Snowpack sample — Loveland Pass, Silver Plume, Colorado, USA (1/12/25, 11:40 AM MST)
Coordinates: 39.66, -105.88
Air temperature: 7 °F
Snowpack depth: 140 cm
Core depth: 10 cm
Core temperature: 41 °F
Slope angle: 11°, slope face: 30°
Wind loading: high
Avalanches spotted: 2
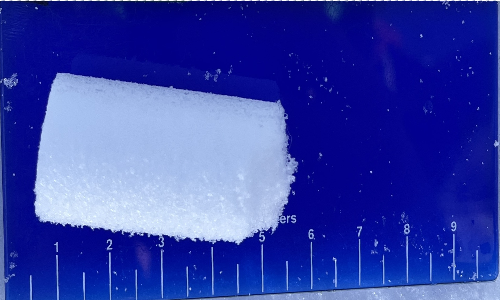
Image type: core
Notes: Pilot using slightly modified coring method that took too large segment for snow profile picturing, advised not to use in higher level models. Two avalanche on south face nearby, partially cloudy with light snow in the last 24 hours. Lots of wind loading on eastern features.